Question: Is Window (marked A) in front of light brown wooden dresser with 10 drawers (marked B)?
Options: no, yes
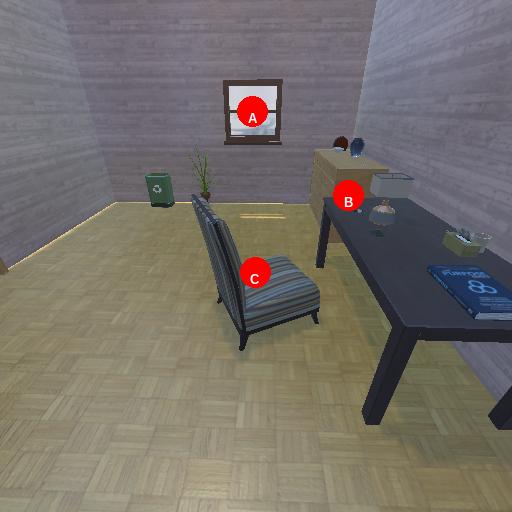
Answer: no